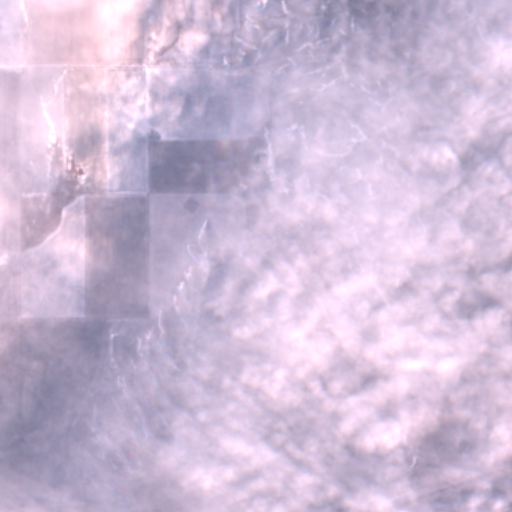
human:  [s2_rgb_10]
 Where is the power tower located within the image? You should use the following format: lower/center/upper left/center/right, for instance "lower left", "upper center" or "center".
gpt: The power tower is located in the lower right of the image.
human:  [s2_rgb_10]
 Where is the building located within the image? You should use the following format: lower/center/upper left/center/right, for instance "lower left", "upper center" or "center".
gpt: The building is located in the lower center of the image.
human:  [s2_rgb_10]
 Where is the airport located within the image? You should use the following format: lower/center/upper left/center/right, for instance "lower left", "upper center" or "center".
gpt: There is no airport in the image.